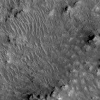
Atmospheric dust classification: not_dusty